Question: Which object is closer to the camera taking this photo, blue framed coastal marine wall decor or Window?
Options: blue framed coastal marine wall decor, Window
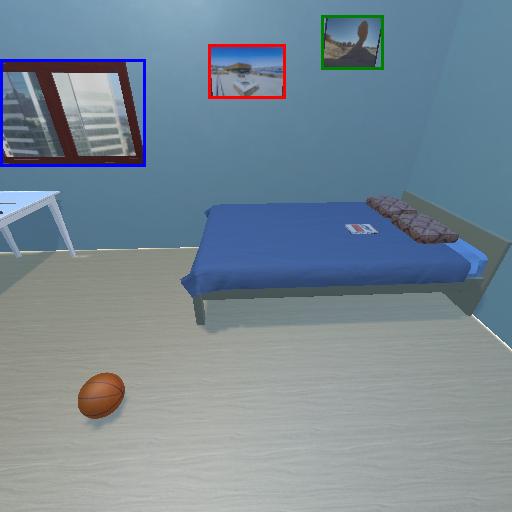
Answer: blue framed coastal marine wall decor